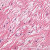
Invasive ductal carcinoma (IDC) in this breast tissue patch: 0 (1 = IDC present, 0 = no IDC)